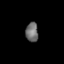
Tissue: skin
Cell type: Epithelial cells
Senescence score: 0.2511
Nuclear area (px): 242
Mean DAPI intensity: 107.198